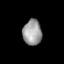
Tissue: prostate
Cell type: T cells
Senescence score: 0.3139
Nuclear area (px): 472
Mean DAPI intensity: 156.441